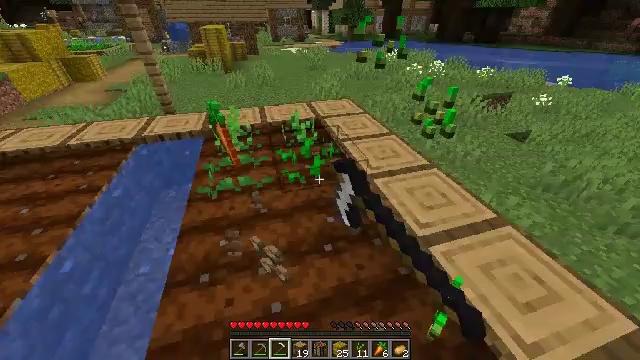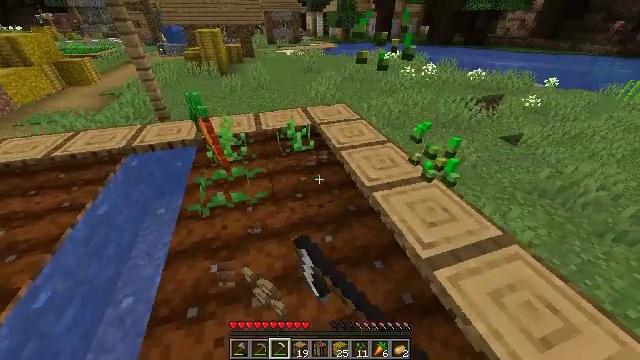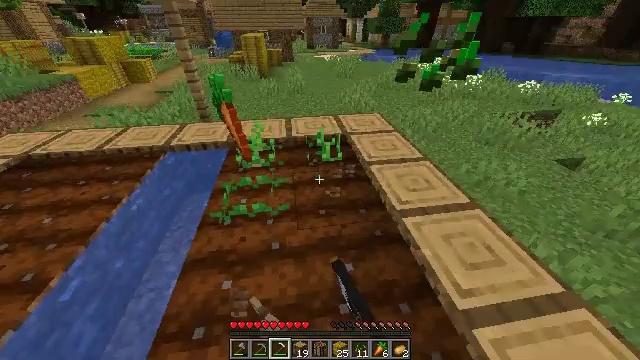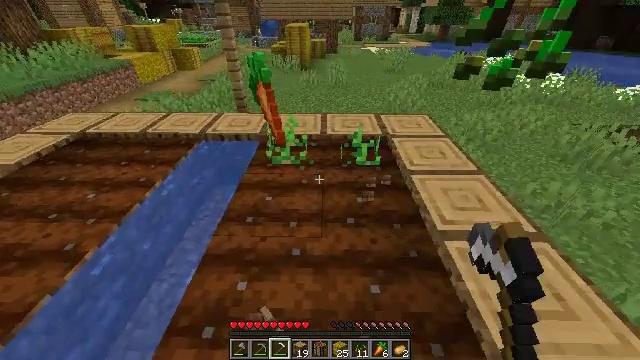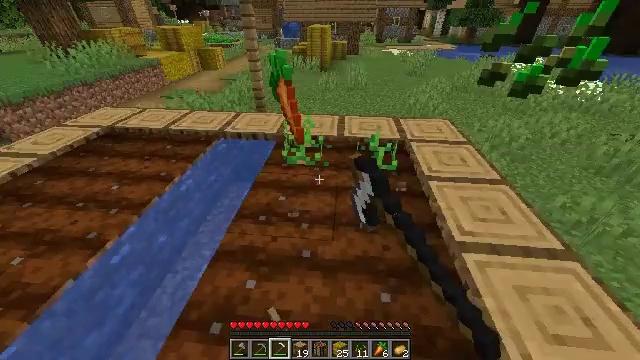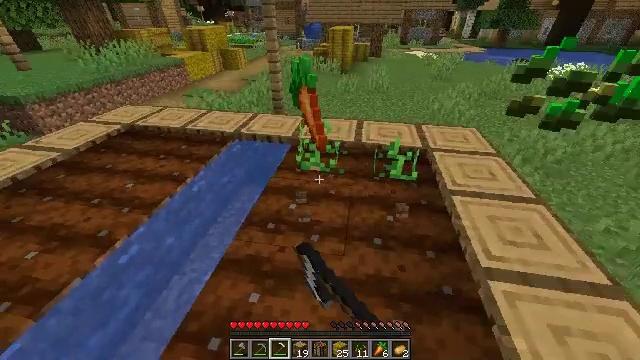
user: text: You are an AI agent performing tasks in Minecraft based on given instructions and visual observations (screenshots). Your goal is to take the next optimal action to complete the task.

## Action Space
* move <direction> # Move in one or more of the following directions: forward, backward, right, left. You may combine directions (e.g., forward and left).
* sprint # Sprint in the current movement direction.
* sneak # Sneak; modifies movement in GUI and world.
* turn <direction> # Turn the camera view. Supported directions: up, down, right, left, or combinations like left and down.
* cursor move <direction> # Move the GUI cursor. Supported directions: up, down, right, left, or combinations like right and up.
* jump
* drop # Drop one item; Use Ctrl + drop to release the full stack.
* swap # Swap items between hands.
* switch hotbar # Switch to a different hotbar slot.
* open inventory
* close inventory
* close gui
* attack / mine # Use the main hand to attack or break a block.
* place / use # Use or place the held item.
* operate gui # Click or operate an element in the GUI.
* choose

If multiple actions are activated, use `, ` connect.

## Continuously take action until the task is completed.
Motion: motion action
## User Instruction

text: Destroy the wheat to collect it.
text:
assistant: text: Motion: move forward, turn right, attack / mine
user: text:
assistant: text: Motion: turn left, attack / mine
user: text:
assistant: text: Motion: turn left, attack / mine
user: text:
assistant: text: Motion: turn left, attack / mine
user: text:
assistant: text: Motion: move forward, turn left, attack / mine
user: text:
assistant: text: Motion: attack / mine